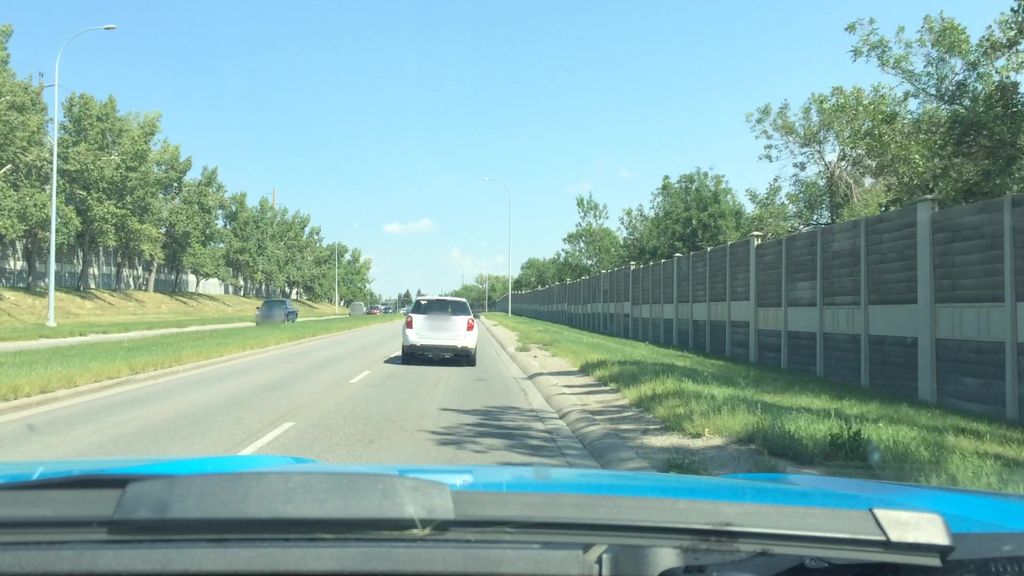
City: calgary